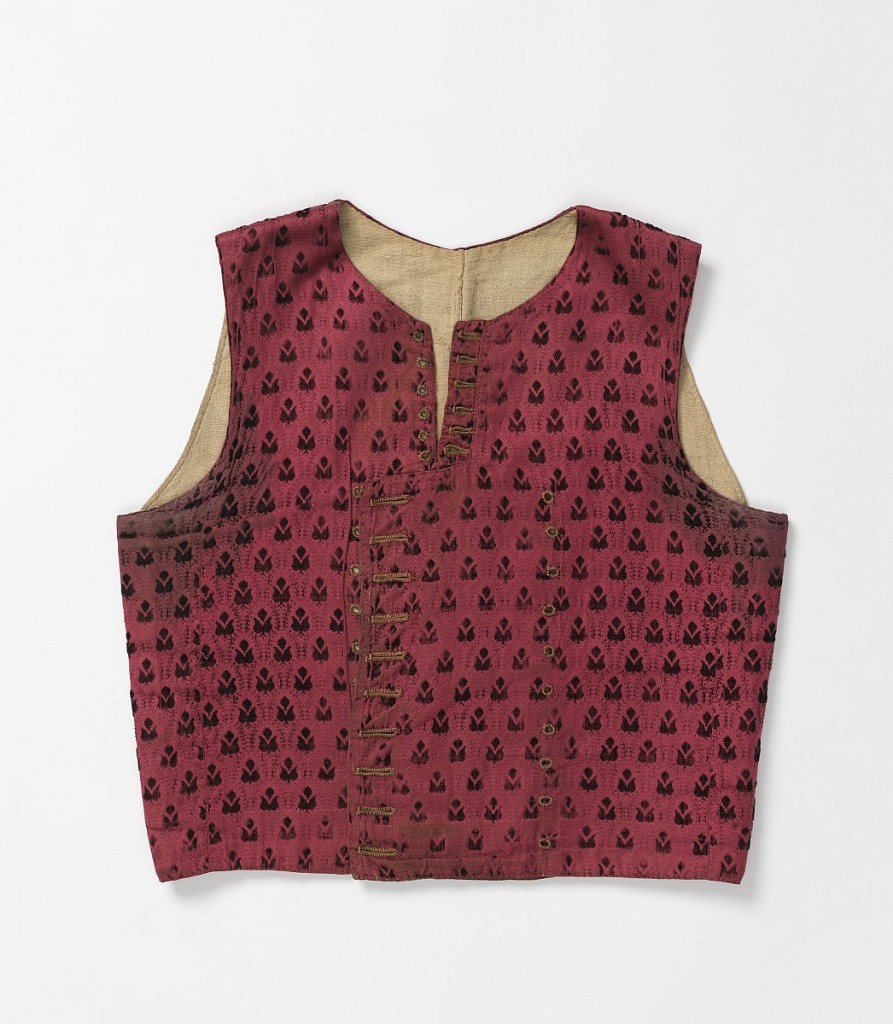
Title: Waistcoat
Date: late 18th–early 19th century
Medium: silk, cotton, linen Technique: cut supplementary warp pile on satin ground (velvet)
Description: Short waistcoat in reddish-pink satin with small, dark green cut velvet repeating buds in a heart-shaped framework. Printed cotton facing to fronts in multi-colored stripes and white lotus shapes. Undyed linen for lining and back. Hand-finished button holes.